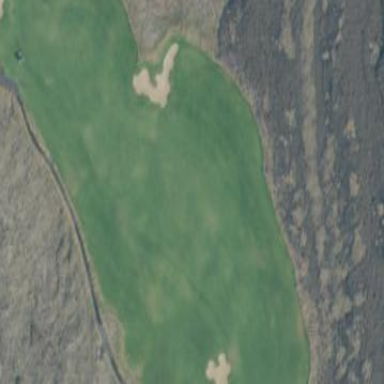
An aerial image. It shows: Golf rough area.